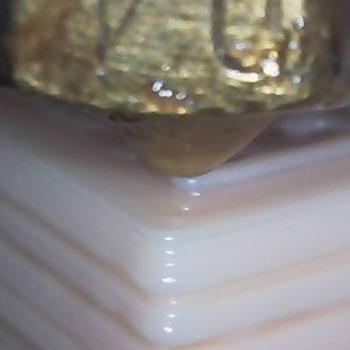
Flow rate: 84%